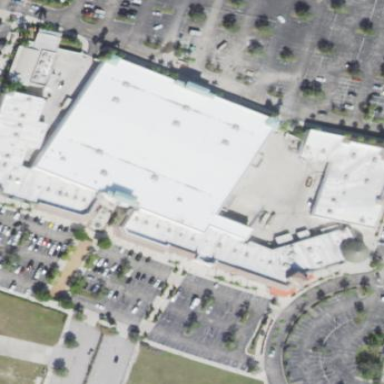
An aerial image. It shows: Department store building.